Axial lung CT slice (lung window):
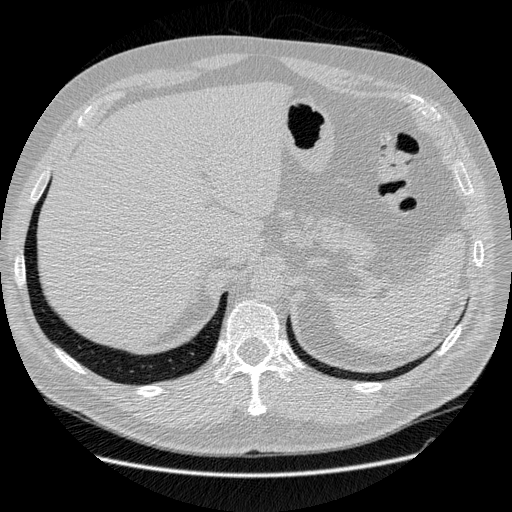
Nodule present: no